Field crop: tomato
Growth stage: 2
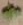
Species: solanum